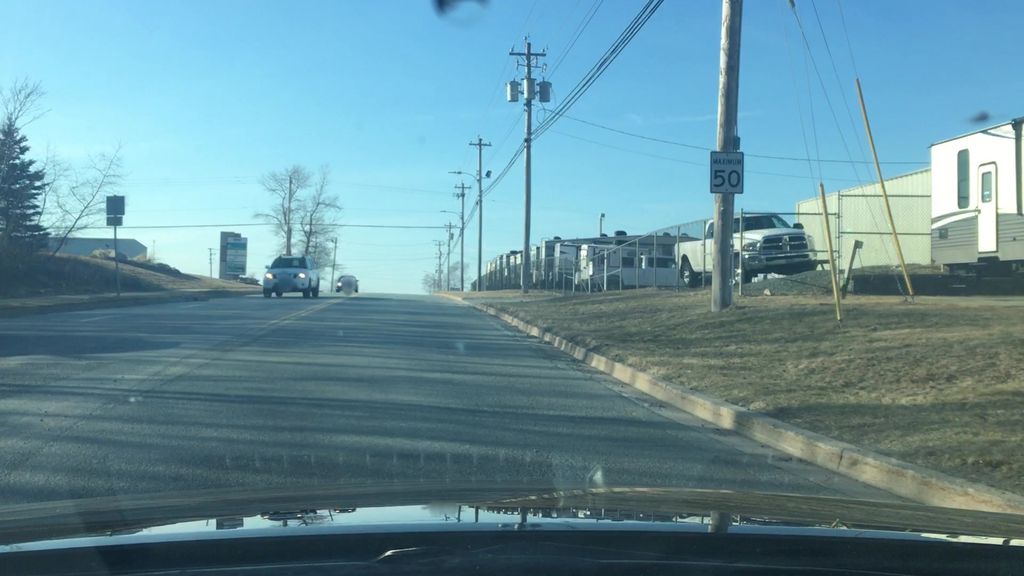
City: halifax